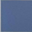
Piece: xx